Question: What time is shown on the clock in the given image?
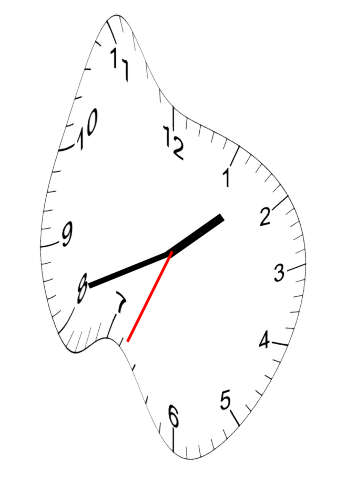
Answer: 01:41:34